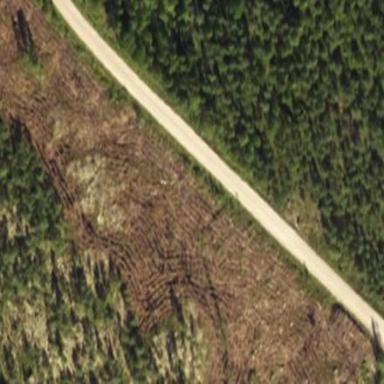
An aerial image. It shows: Clearcut man-made area surrounded by scrub vegetation.